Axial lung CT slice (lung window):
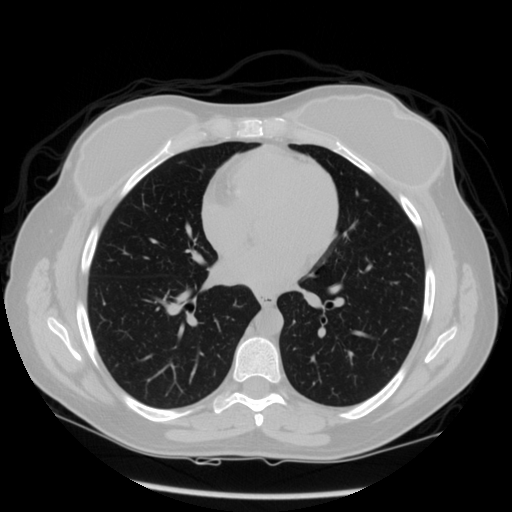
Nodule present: no